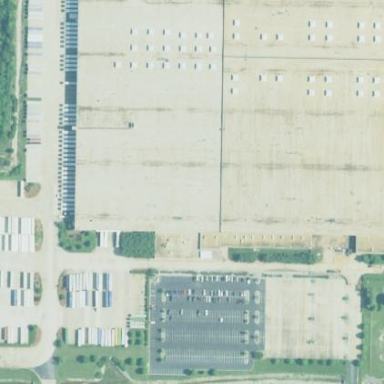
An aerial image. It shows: Industrial area focused on logistics.